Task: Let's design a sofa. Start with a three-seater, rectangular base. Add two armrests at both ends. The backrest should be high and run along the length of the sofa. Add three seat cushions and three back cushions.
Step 91:
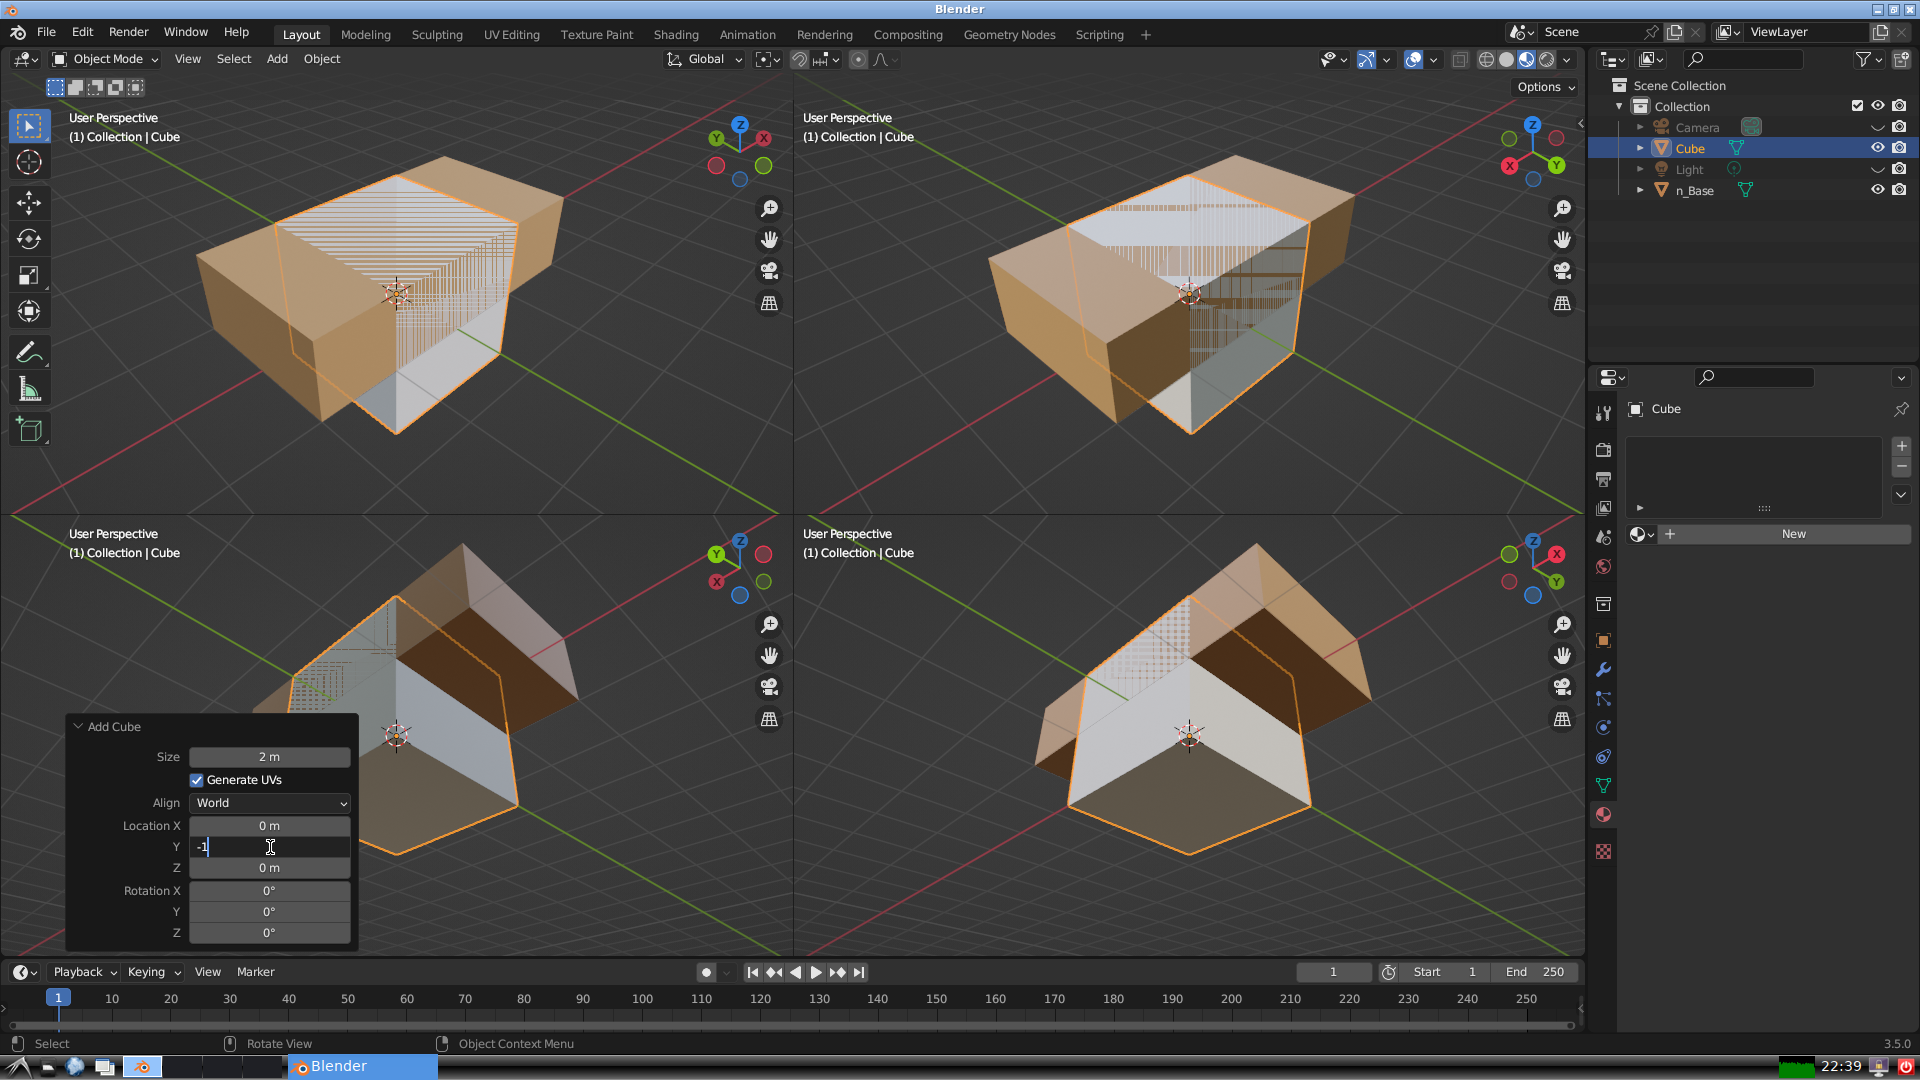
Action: {"key_press": ['Return']}